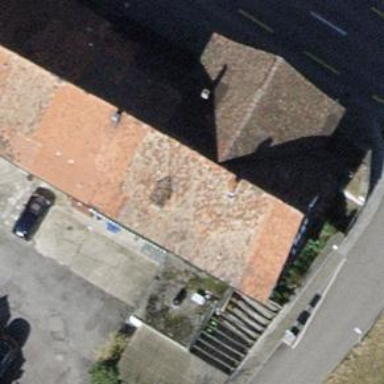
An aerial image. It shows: Hotel with restaurant.